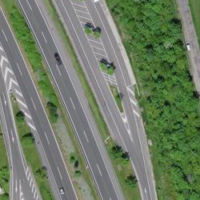
EUNIS habitat code: 57
Species observed at this site:
Sporobolus indicus